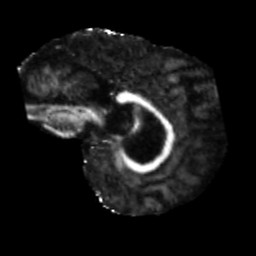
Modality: FA
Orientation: sagittal
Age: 75
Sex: male
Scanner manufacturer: siemens
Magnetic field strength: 3 T
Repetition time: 5.47 s
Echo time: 0.0854 s